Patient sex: M
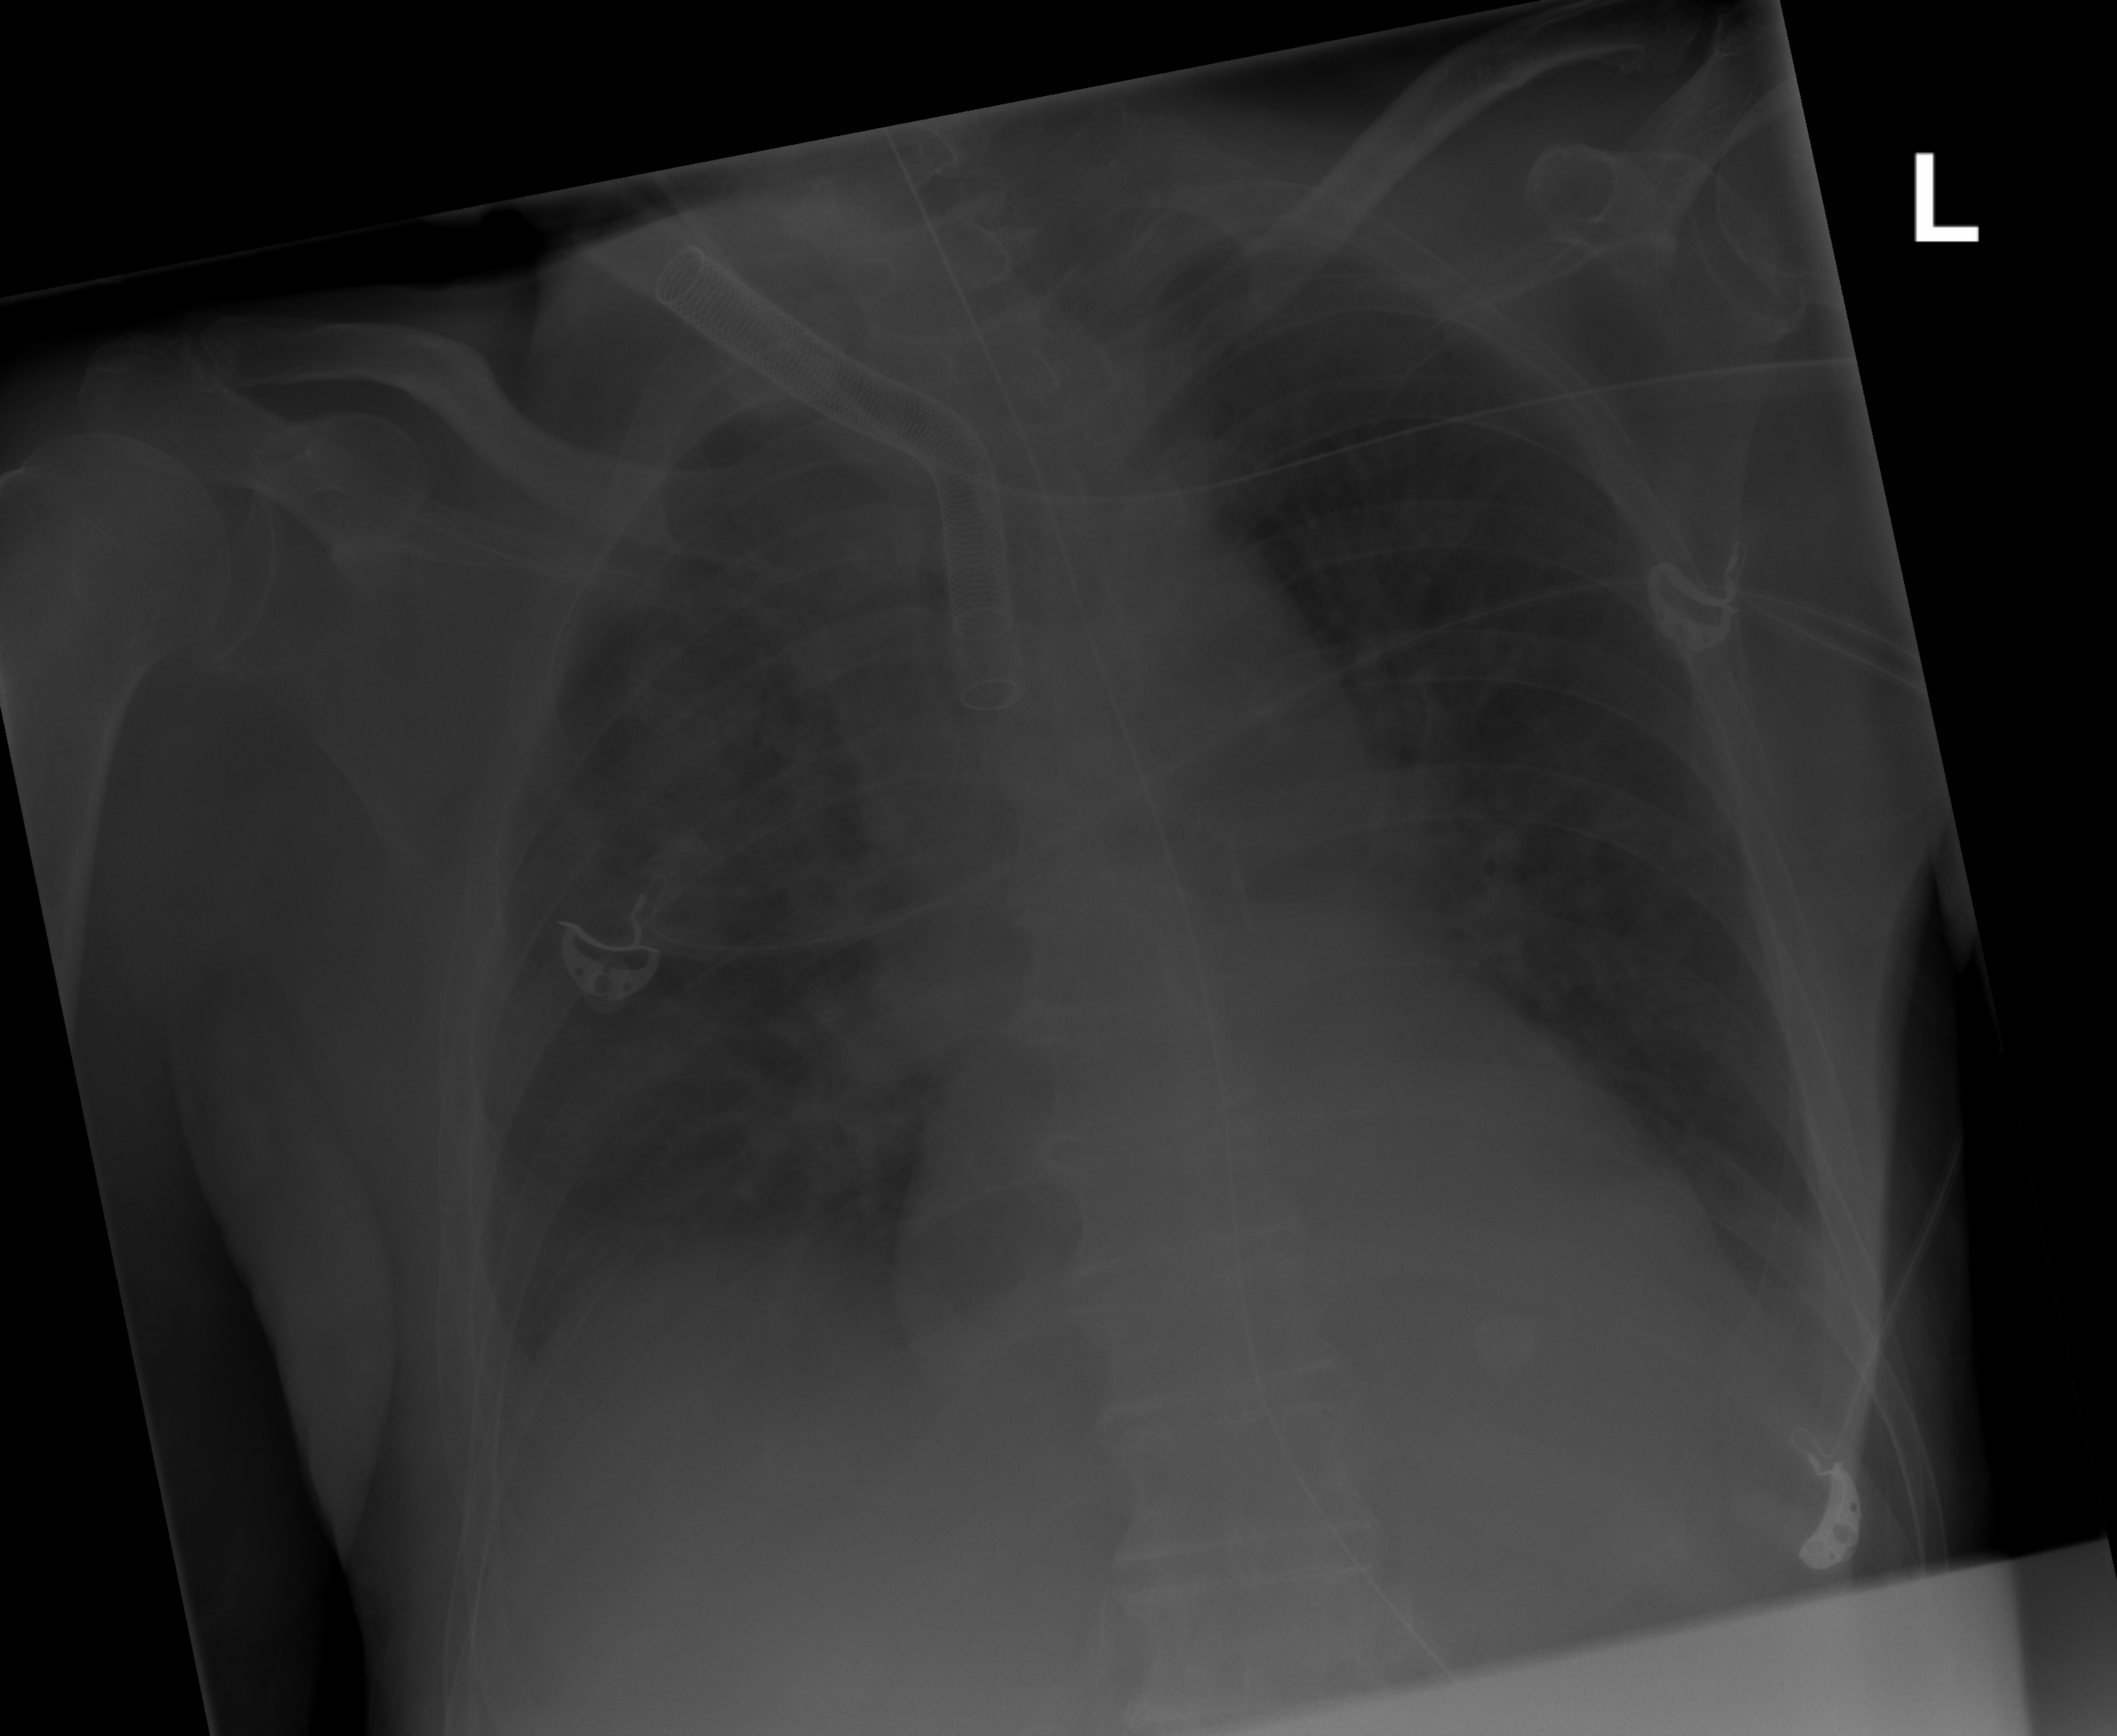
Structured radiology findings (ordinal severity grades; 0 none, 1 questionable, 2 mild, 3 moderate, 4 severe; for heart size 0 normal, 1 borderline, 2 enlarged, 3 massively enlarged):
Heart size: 1
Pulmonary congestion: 2
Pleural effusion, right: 2
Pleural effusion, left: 2
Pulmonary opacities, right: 2
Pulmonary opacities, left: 0
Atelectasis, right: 0
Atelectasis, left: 0